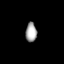
Tissue: prostate
Cell type: Epithelial cells
Senescence score: 0.2714
Nuclear area (px): 212
Mean DAPI intensity: 165.165